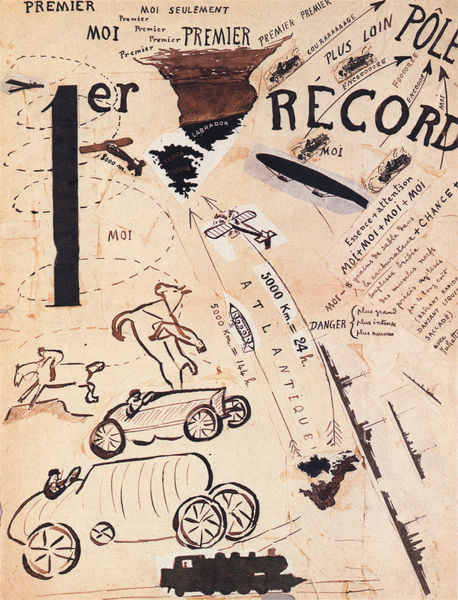
Titel: Parole in libertà (Premier Récord)
Künstler: Filippo Tommaso Marinetti
Standort: Roma
Institution: (Privatsammlung)
Schlagwörter: menschen, bewegung, braun, frankreich, grau, schwarz, weiss, zeichnung, tier, tiere, beige, england, fliegen, pferd, pferde, reiter, räder, reiten, schiff, schrift, papier, italien, moderne, zug, graphik, linien, auto, rad, assemblage, collage, dada, futurismus, tusche, flug, text, zeitung, buchstabe, buchstaben, kreise, fahren, eisenbahn, richtung, landkarte, zeilen, fahrer, pfeil, spirale, reifen, automobil, geschwindigkeit, rennwagen, schnelligkeit, ausschnitte, port, flugzeug, montage, plus, motor, colage, zeppelin, pole, flugzeuge, zepelin, ralley, atlantique, danger, einz^, glugzeug, kmh, loin, moi, moi seulement, plus loin, premier, record, rekordaufstellung, rennauto, rennautos, seulement, zepein